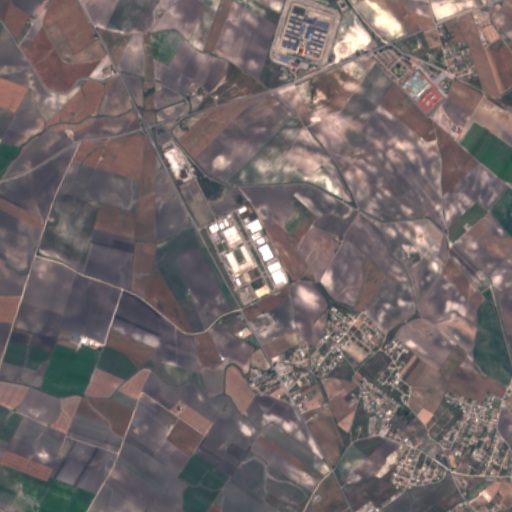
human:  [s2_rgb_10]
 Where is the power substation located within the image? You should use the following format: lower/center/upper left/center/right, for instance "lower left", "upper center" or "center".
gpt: The power substation is located in the center of the image.
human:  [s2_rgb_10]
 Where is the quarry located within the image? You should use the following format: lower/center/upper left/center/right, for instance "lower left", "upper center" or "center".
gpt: There is no quarry in the image.